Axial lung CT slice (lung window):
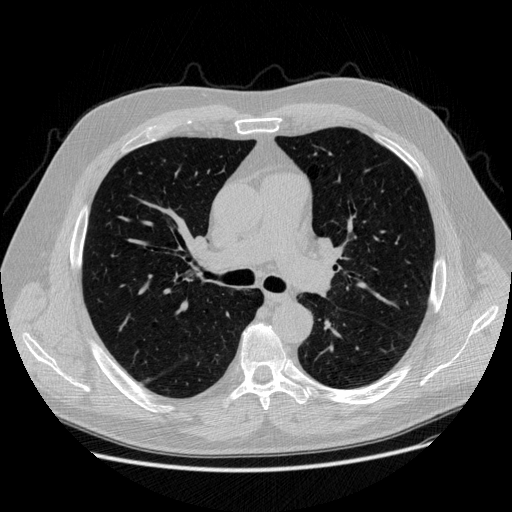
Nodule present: no